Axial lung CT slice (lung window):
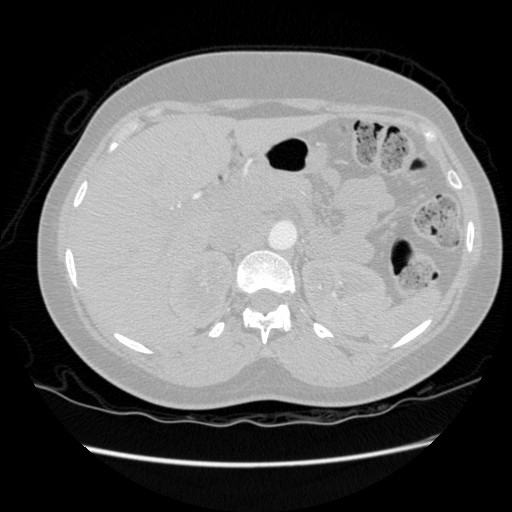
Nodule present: no